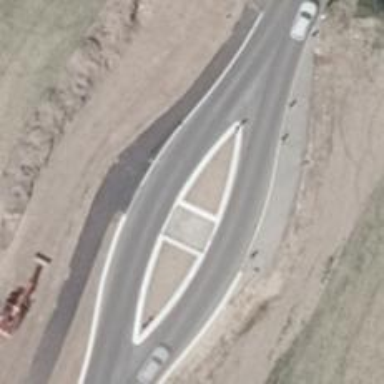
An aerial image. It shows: Uncontrolled road crossing.